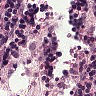
Metastatic tissue present: no